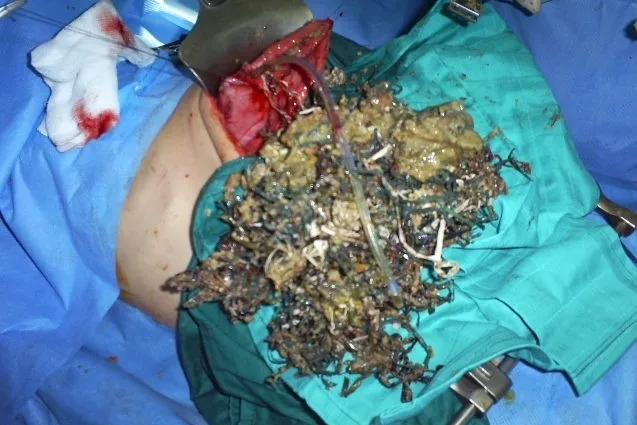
Large bezoar removed from stomach.
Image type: medical_photograph (other_medical_photograph)